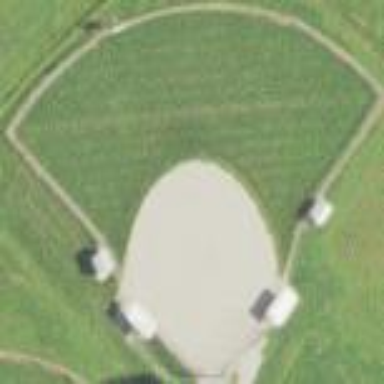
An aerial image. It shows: Baseball pitch for leisure and sports activities.